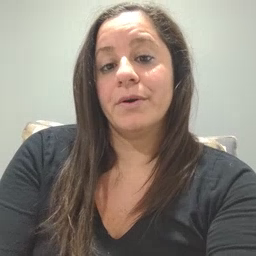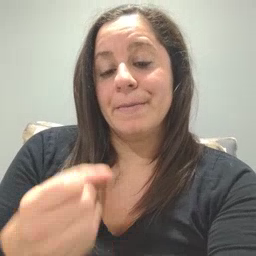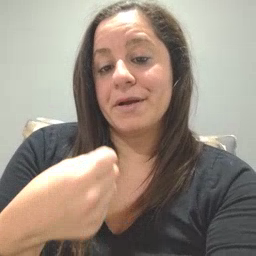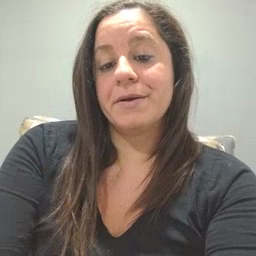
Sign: make